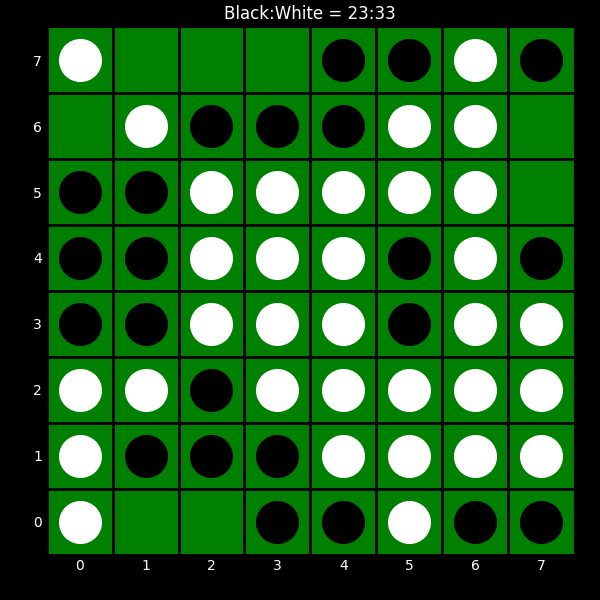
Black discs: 23
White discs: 33